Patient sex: M
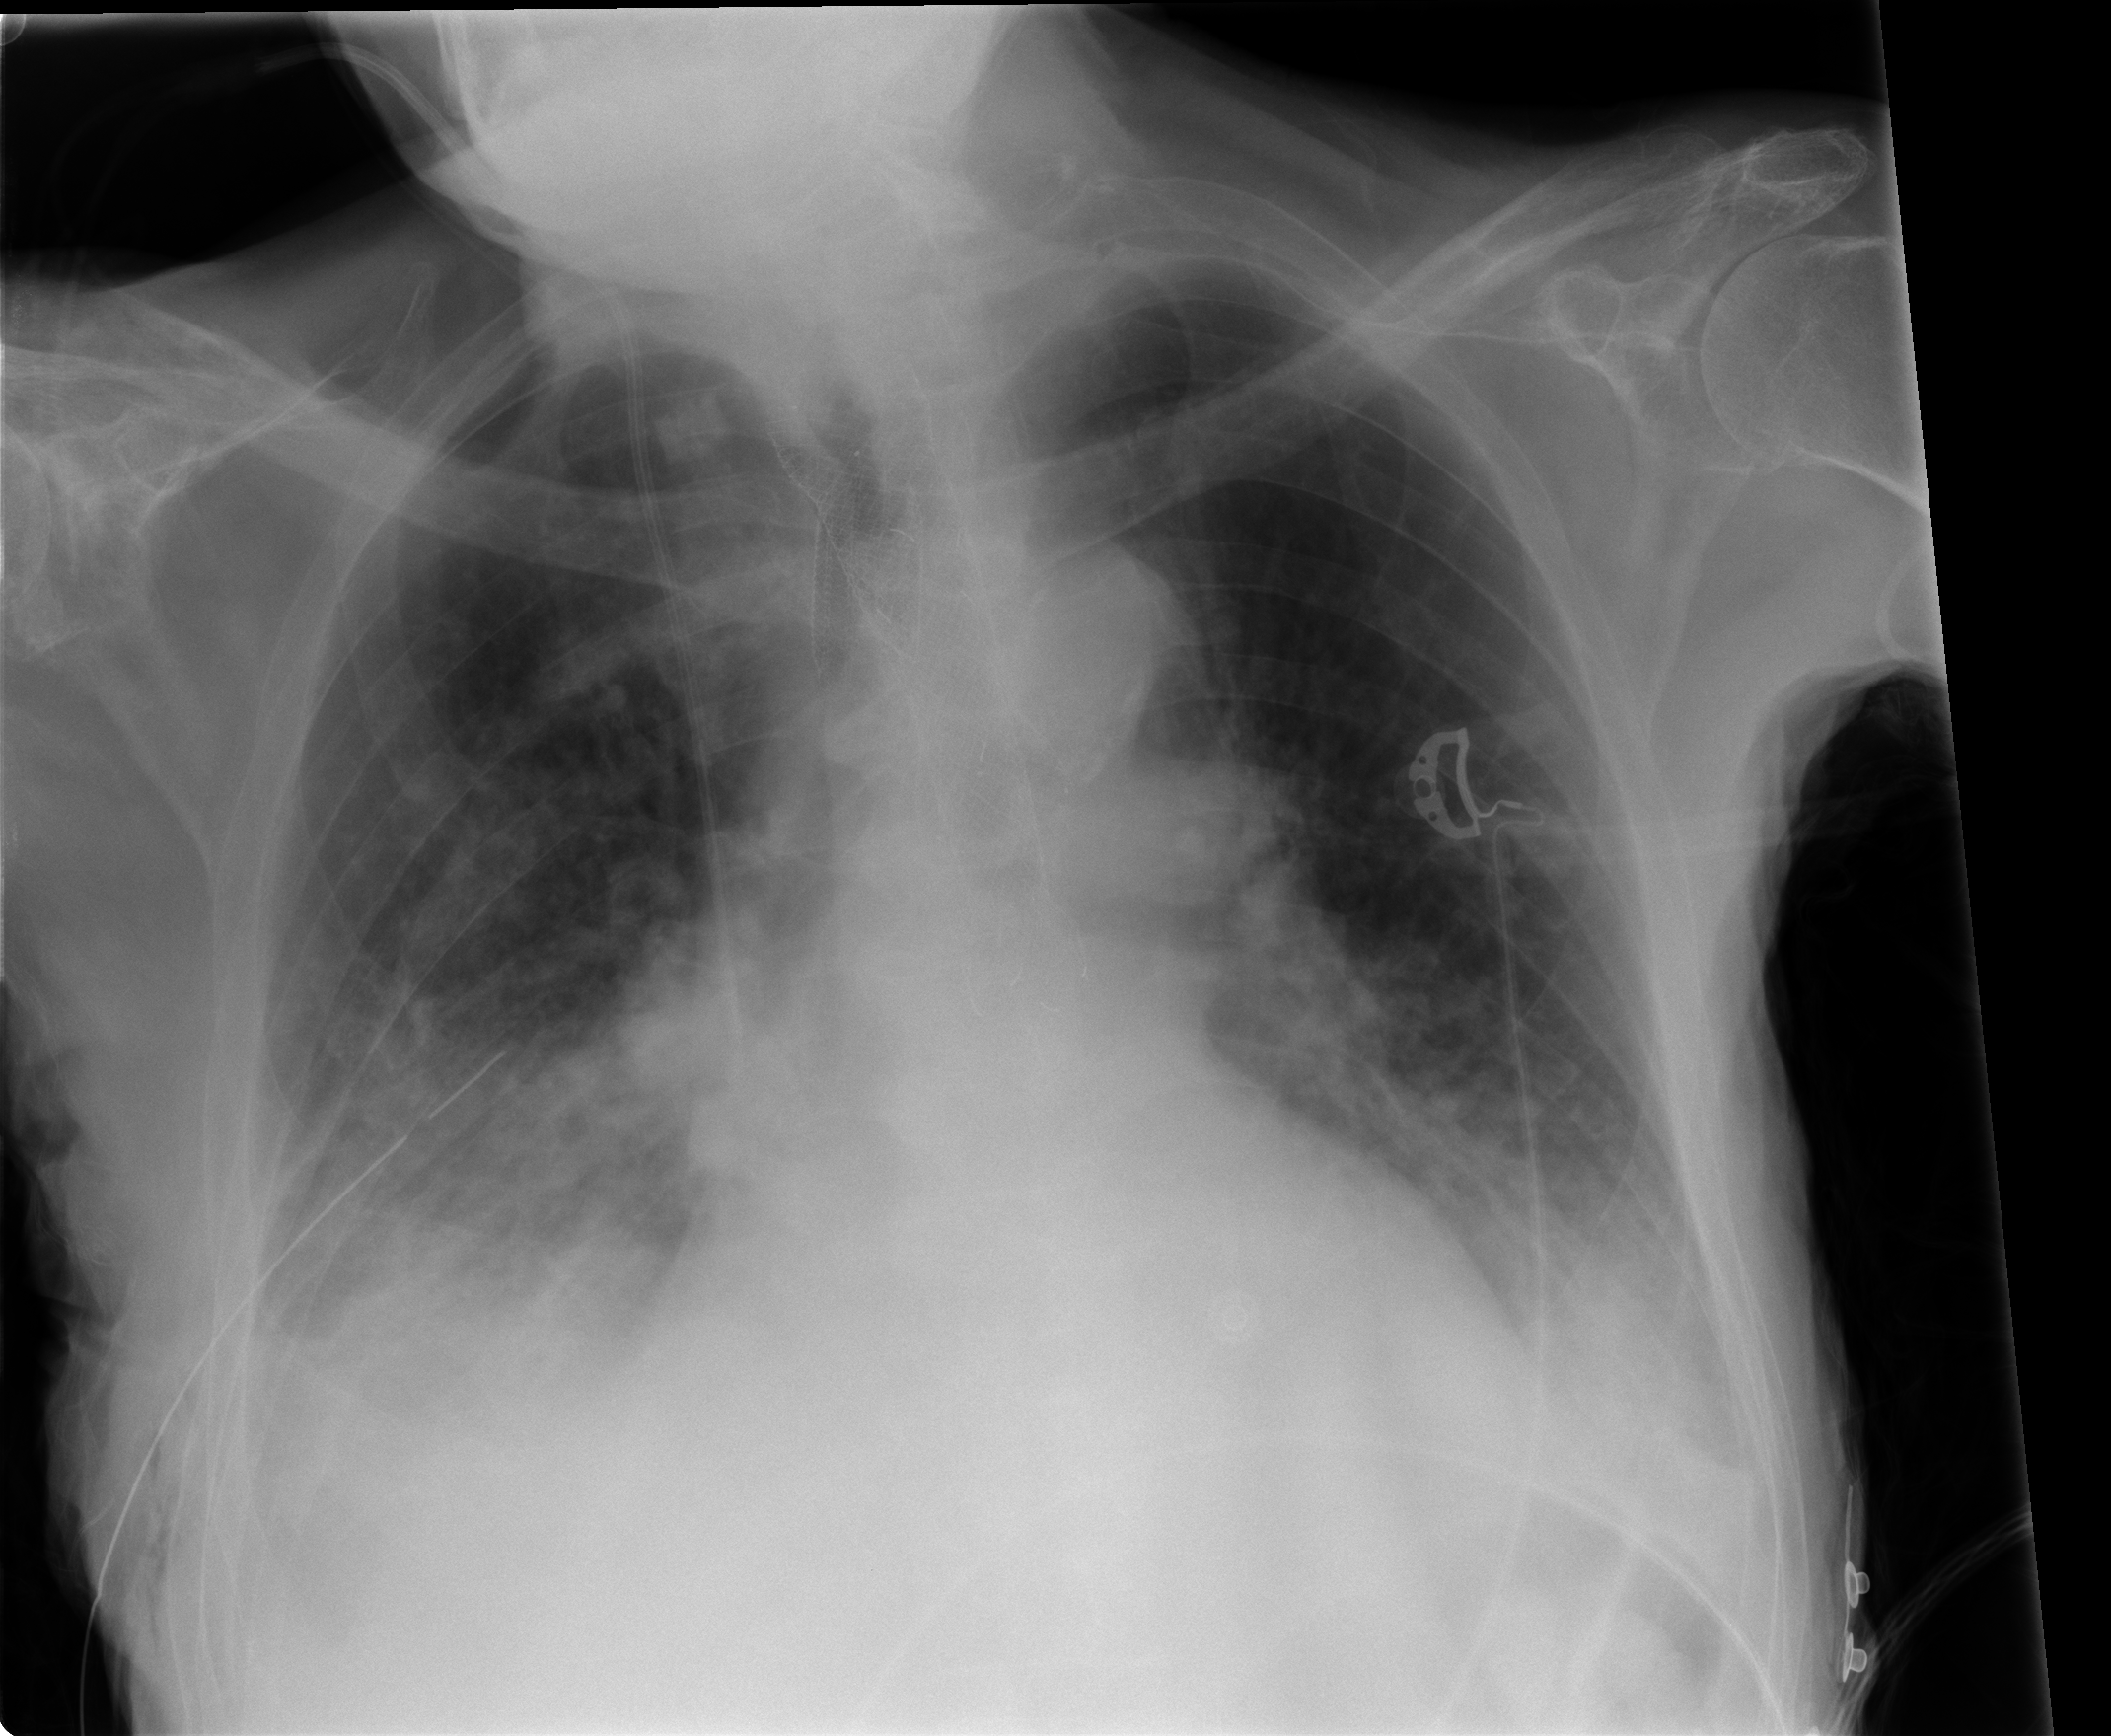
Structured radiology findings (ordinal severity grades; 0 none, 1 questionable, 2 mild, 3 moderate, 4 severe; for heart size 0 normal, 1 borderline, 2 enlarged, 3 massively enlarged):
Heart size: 0
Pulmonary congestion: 0
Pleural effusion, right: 2
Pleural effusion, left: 0
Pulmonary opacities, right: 1
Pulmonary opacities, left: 0
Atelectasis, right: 2
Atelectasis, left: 0